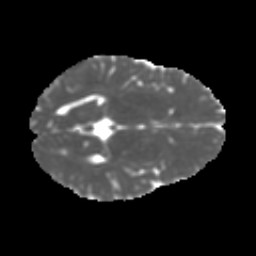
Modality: MD
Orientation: axial
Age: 15
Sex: male
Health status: ill
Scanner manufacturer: ge
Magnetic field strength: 3 T
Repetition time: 6.752 s
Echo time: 0.079 s